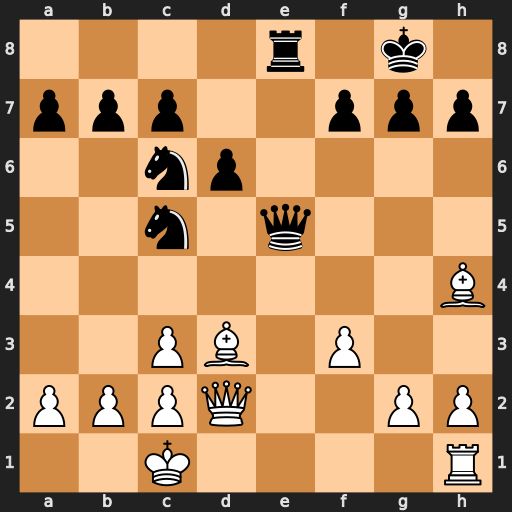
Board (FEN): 4r1k1/ppp2ppp/2np4/2n1q3/7B/2PB1P2/PPPQ2PP/2K4R
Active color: w
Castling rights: -
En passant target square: -
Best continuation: Re1 Nxd3+ cxd3